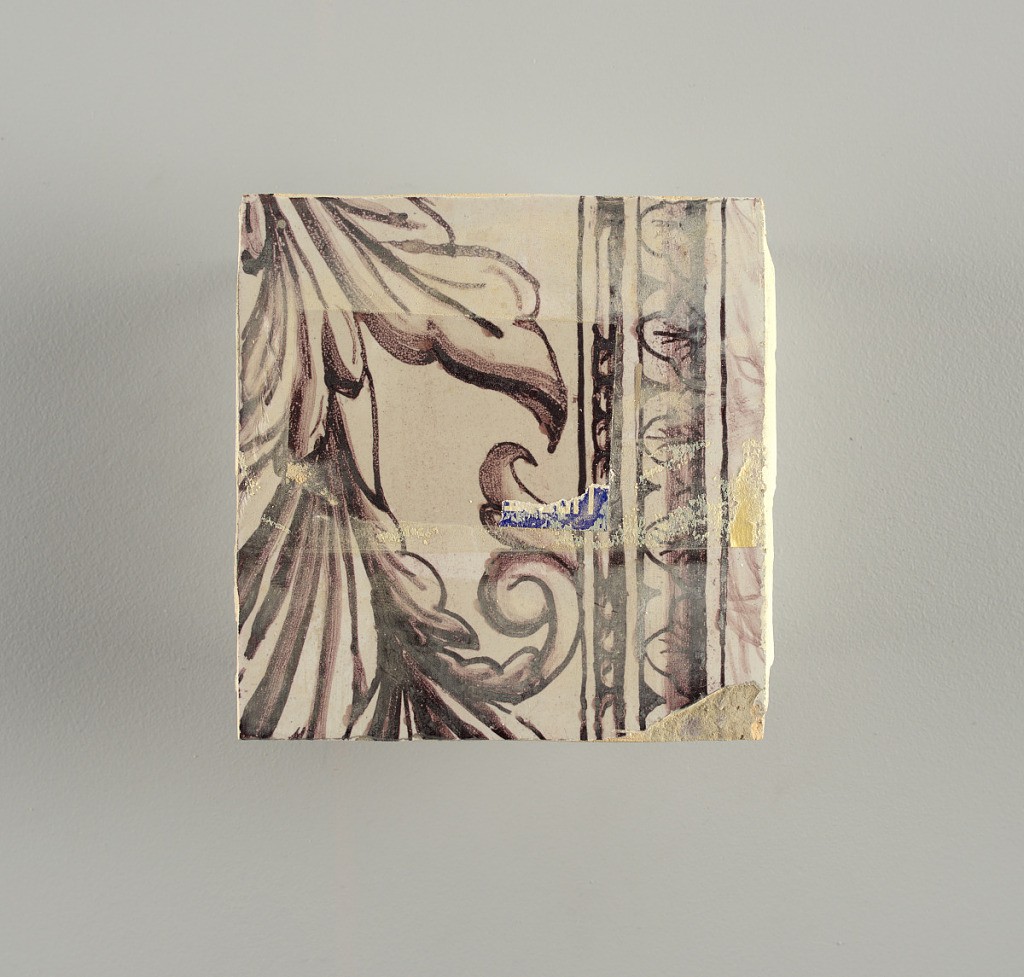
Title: Wall facing
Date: ca. 1725
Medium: tin-glazed earthenware, underglaze
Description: Two vertical rectangles, twenty-three tiles high.  A) Nine tiles wide at top; seven tiles wide at bottom.  B) Ten and one-half tiles wide.

Arabesque design of foliage.  A) with centered figure of Justice under a canopy.  B) with centered urn.